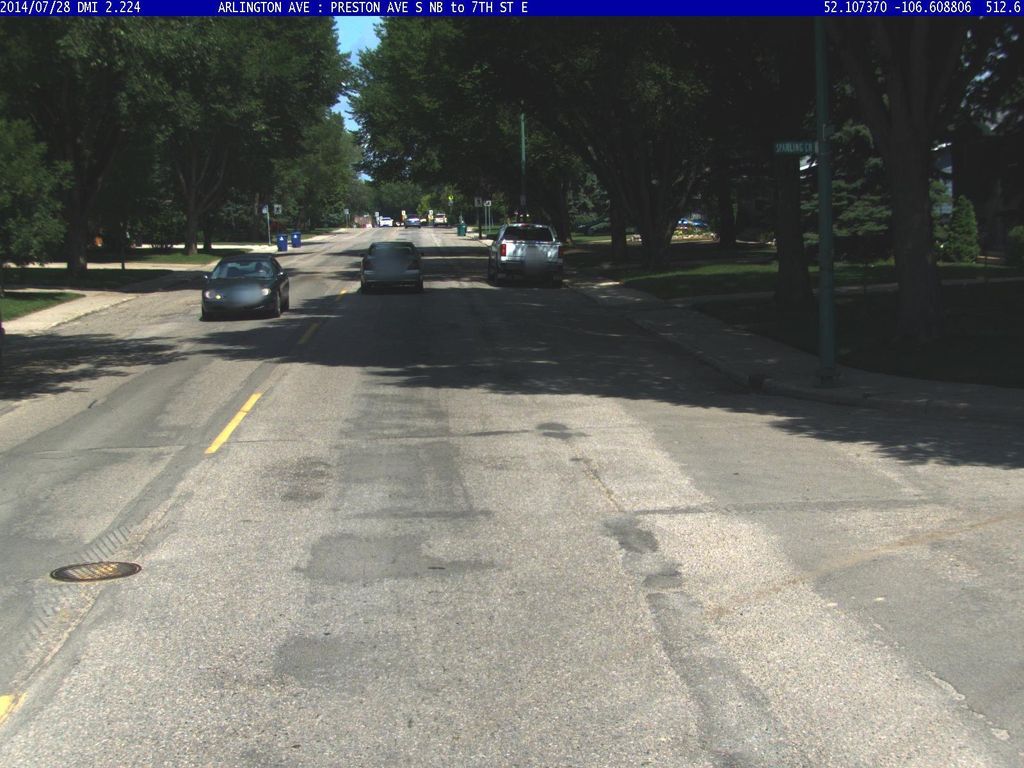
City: saskatoon